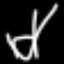
Label: chair